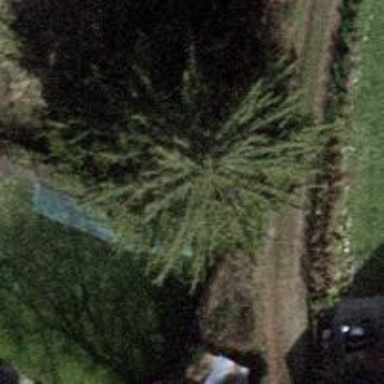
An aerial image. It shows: Evergreen tree with needle-leaved leaves.